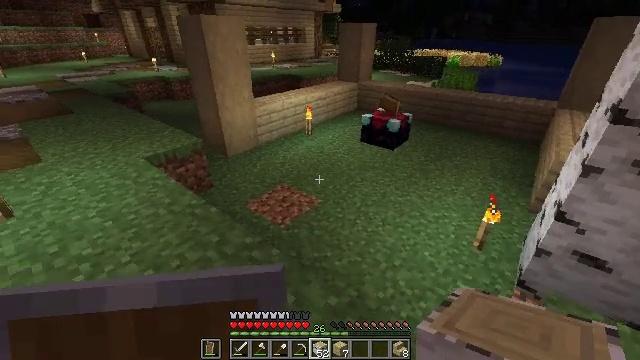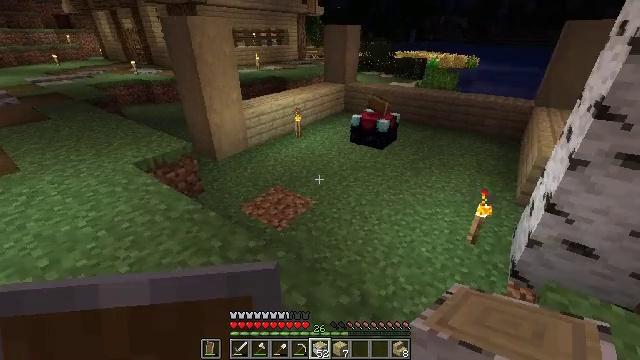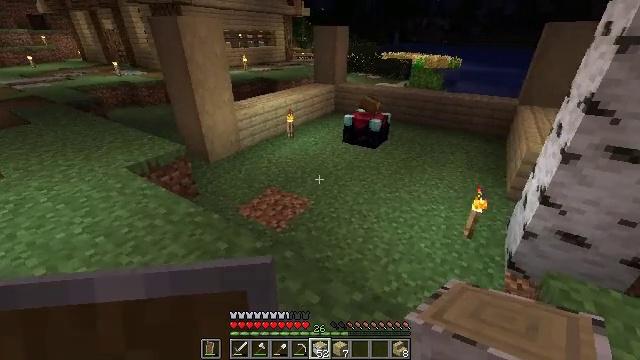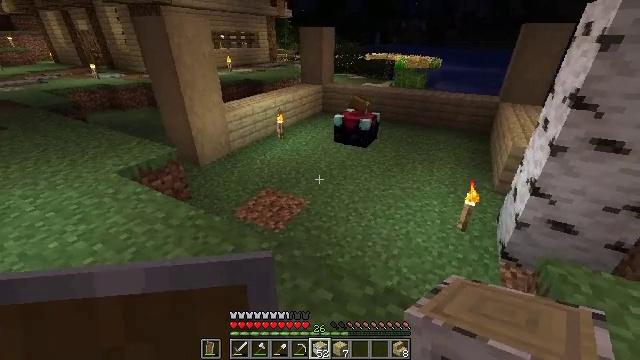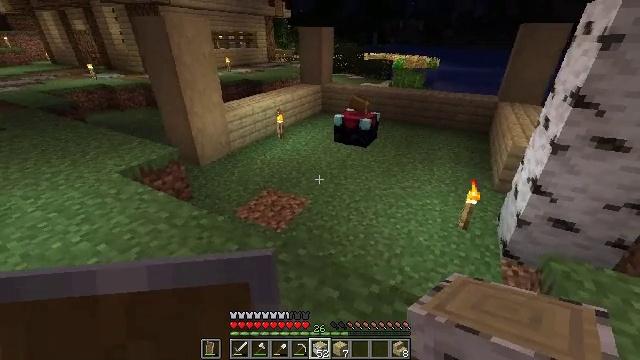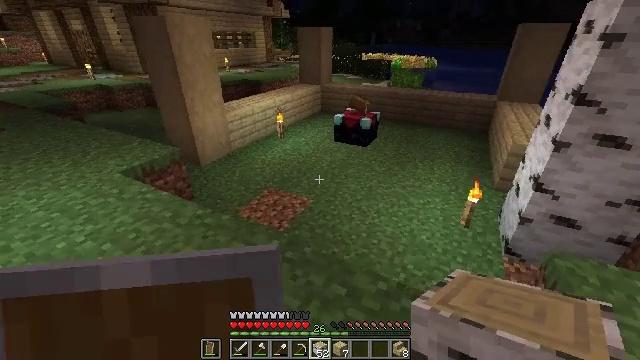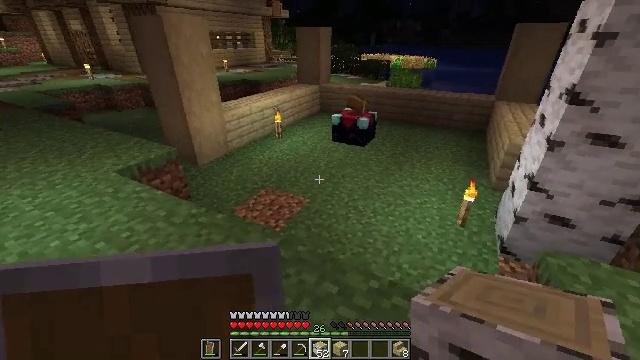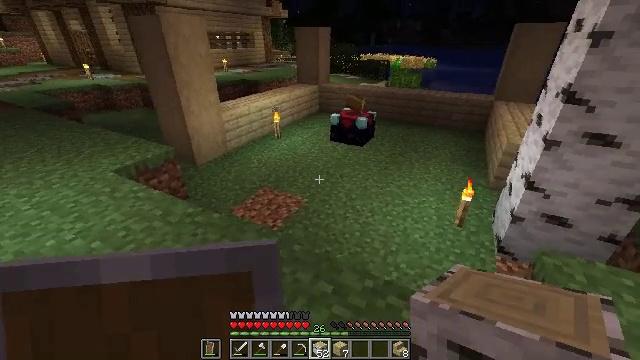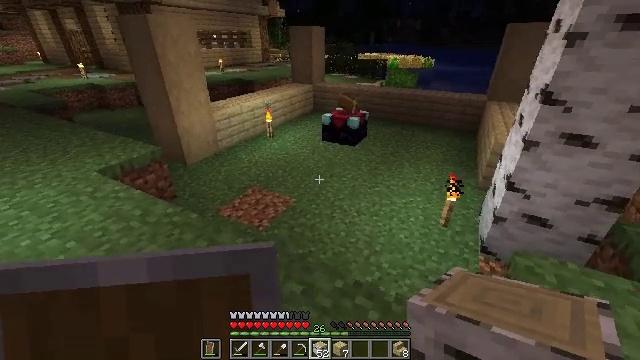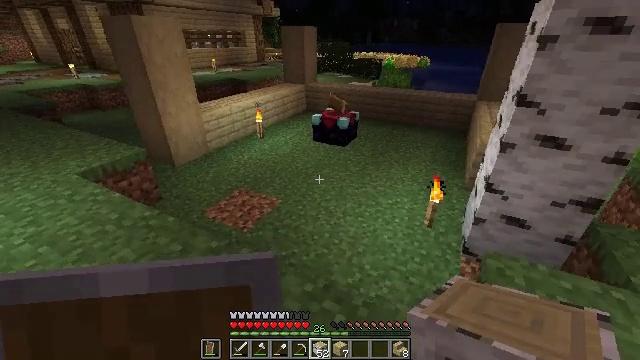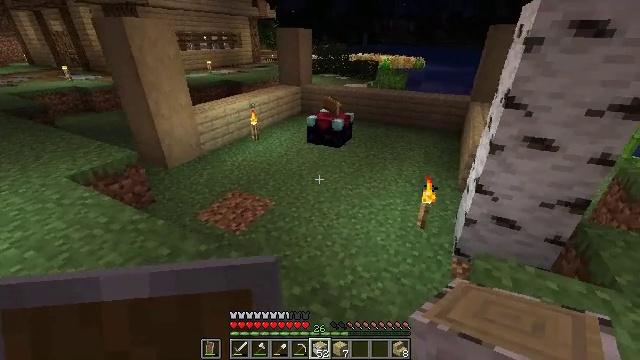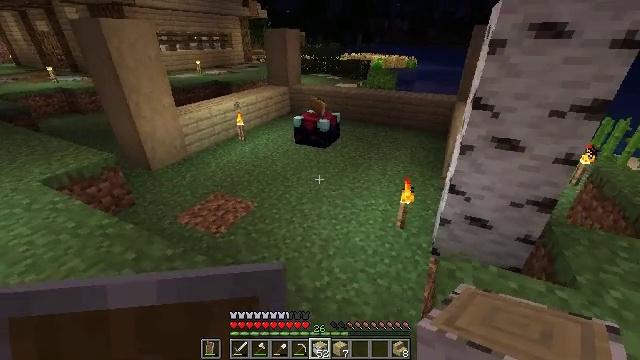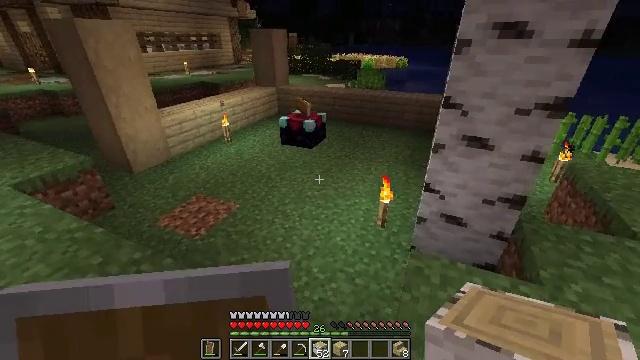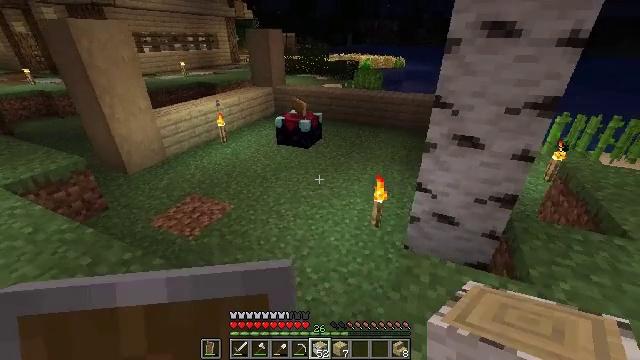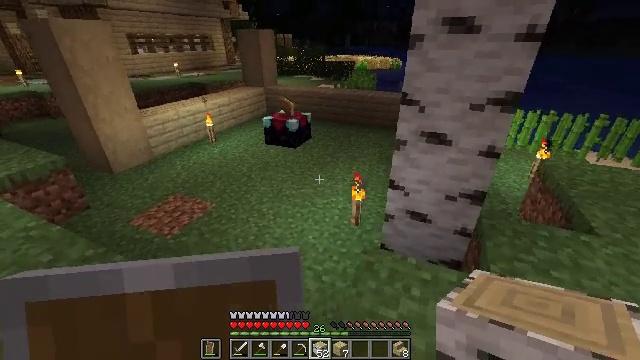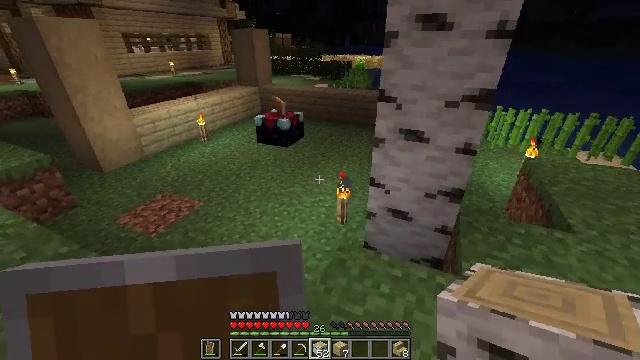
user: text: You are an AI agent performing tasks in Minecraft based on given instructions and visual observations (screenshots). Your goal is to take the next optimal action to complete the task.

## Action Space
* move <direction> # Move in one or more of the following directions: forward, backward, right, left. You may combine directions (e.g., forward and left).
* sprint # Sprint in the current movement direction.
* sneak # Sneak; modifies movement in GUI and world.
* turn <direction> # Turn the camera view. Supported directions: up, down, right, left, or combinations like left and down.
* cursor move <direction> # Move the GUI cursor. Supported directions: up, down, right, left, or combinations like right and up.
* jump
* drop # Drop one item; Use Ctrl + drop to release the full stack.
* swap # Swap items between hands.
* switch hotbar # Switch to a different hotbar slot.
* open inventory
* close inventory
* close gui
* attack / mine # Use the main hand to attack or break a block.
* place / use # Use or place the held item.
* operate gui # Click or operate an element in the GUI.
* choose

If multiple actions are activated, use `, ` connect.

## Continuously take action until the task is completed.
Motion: motion action
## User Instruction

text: Remove birch planks to collect them.
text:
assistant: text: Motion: move left, turn right
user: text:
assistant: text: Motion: move left, turn right
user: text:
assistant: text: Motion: turn right
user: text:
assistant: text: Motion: no_op
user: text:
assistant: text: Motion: no_op
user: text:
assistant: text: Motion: move right
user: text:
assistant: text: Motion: move right
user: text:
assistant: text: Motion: move right
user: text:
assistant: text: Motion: move right
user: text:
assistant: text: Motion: move right
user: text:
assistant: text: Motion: move right
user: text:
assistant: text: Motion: move right, turn right
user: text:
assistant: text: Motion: move right
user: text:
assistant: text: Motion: move right
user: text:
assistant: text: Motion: move right
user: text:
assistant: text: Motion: move right
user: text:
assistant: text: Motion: move right
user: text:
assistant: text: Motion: move right
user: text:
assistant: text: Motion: move right, turn down
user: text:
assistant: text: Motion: move right
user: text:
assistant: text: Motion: move right, turn left
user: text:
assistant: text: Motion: move right, turn left
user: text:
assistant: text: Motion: move right
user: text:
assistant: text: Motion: move forward and move right
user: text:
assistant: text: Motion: move forward and move right, turn left and down
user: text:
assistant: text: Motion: move forward and move right, turn left and down
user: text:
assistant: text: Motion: move forward and move right
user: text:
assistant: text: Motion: move forward and move right
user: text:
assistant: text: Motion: move forward and move right, turn left and down
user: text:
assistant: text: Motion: move forward and move right